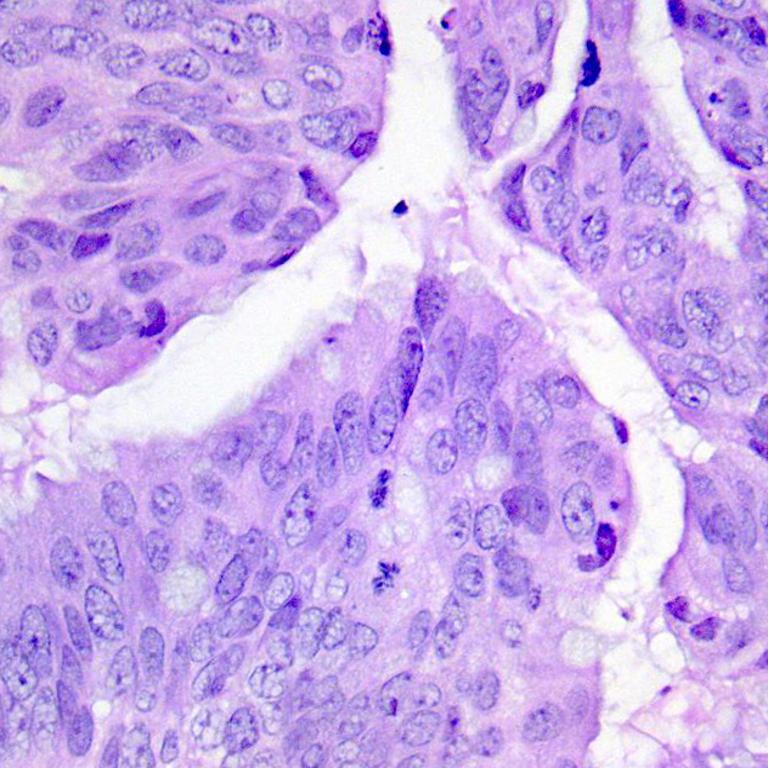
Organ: colon
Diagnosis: adenocarcinomas